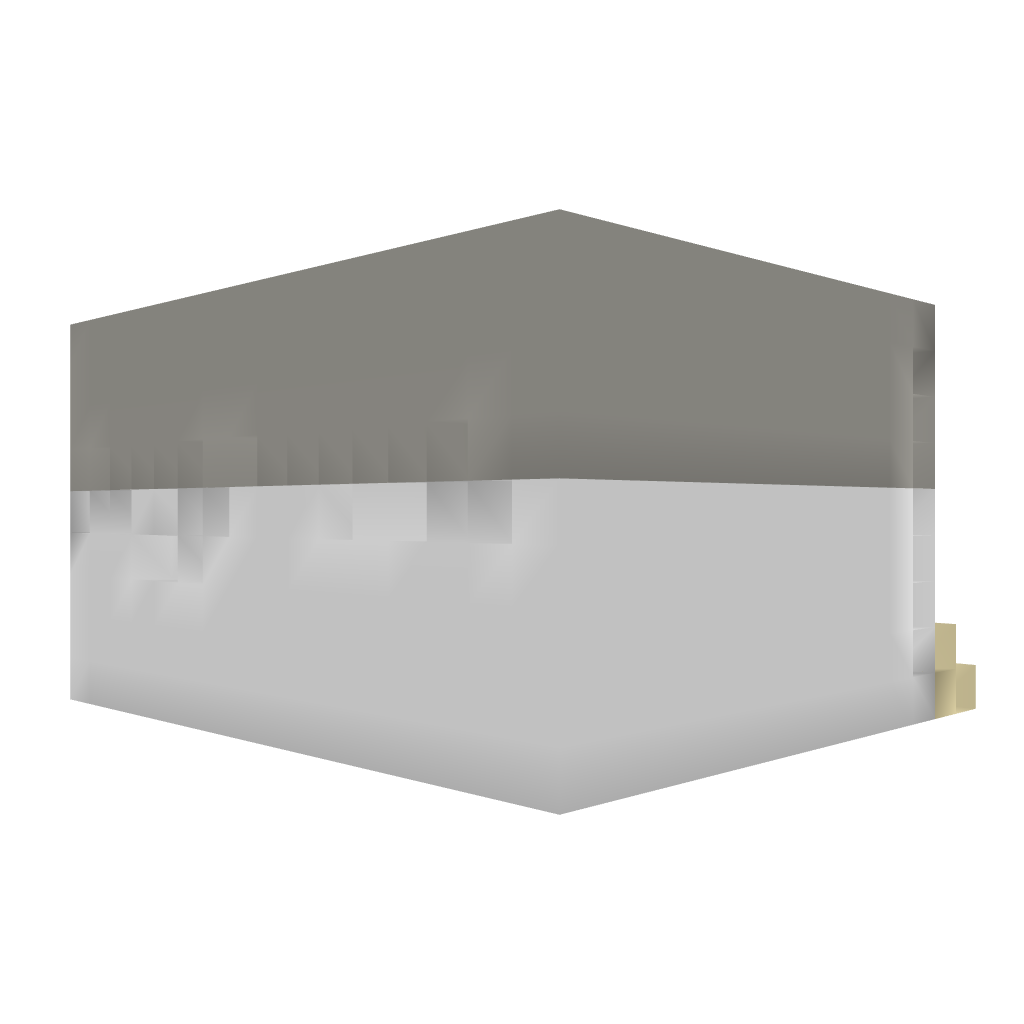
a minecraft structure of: Small PvP Arena